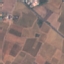
Label: PermanentCrop